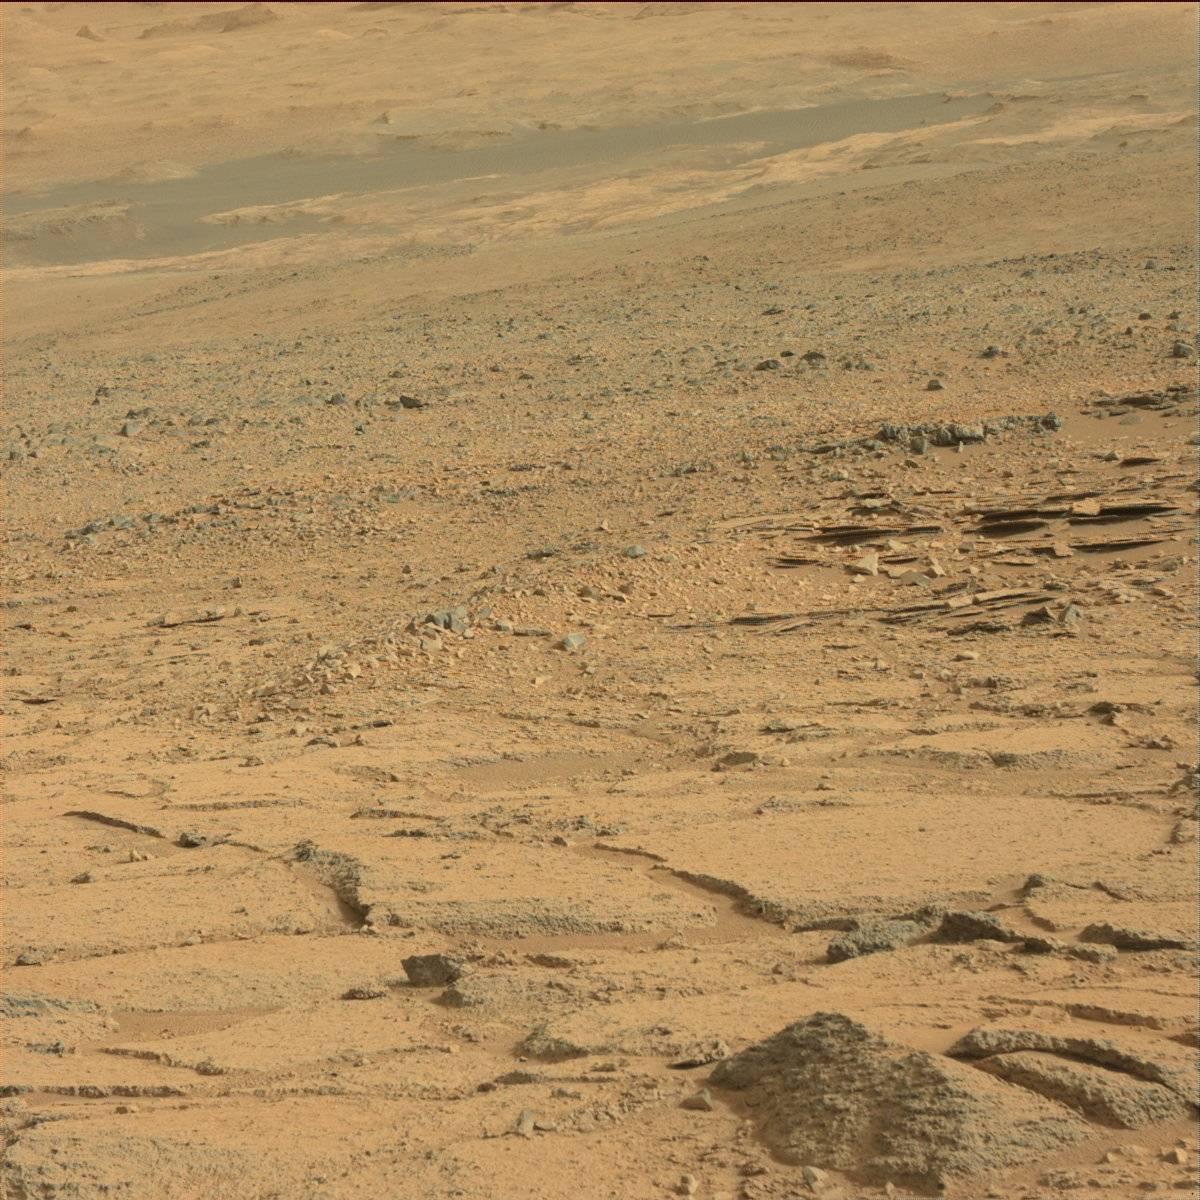
Terrain classes present: Bedrock, Ridge, Sand / Soil